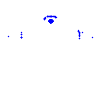
Particle: pion